Question: I have a button:
'''
<button type="button" onclick="toggleColor('white');" >White</button>
'''
Which makes this:

Is there any way to get what is written on the button using jQuery. For example this button would return 'White' because its in-between the 2 button tags.
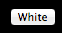
Answer: You can get it by using '.text()',
'''
$('button').text();
'''
Please read <URL> to know more about it.